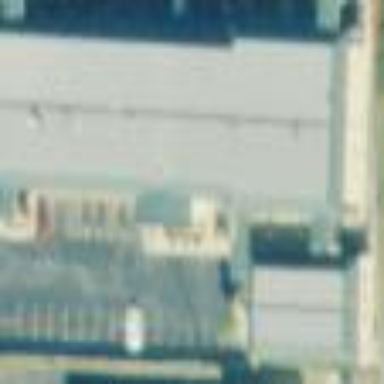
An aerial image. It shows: Hotel building.